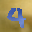
Label: 4